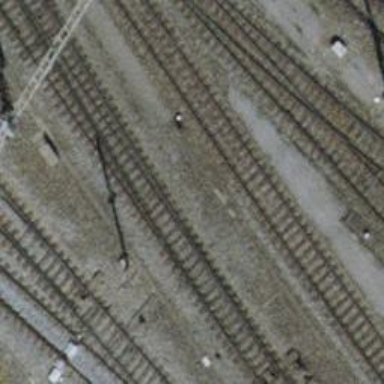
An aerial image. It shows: Single-track railway yard.